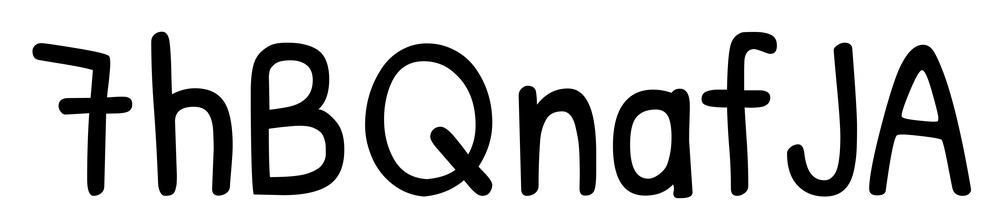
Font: PatrickHand-Regular